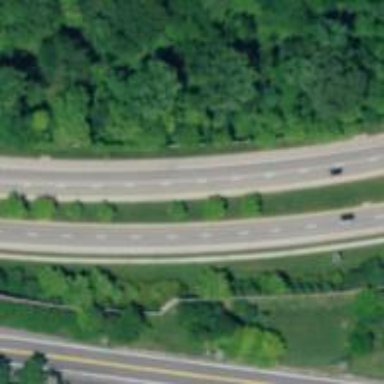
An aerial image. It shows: Primary highway with expressway characteristics.